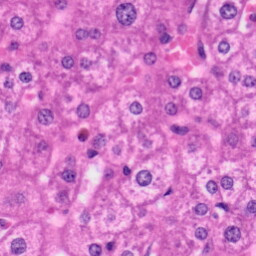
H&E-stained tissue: Liver